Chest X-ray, AP view. Patient: 24 years old, sex M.
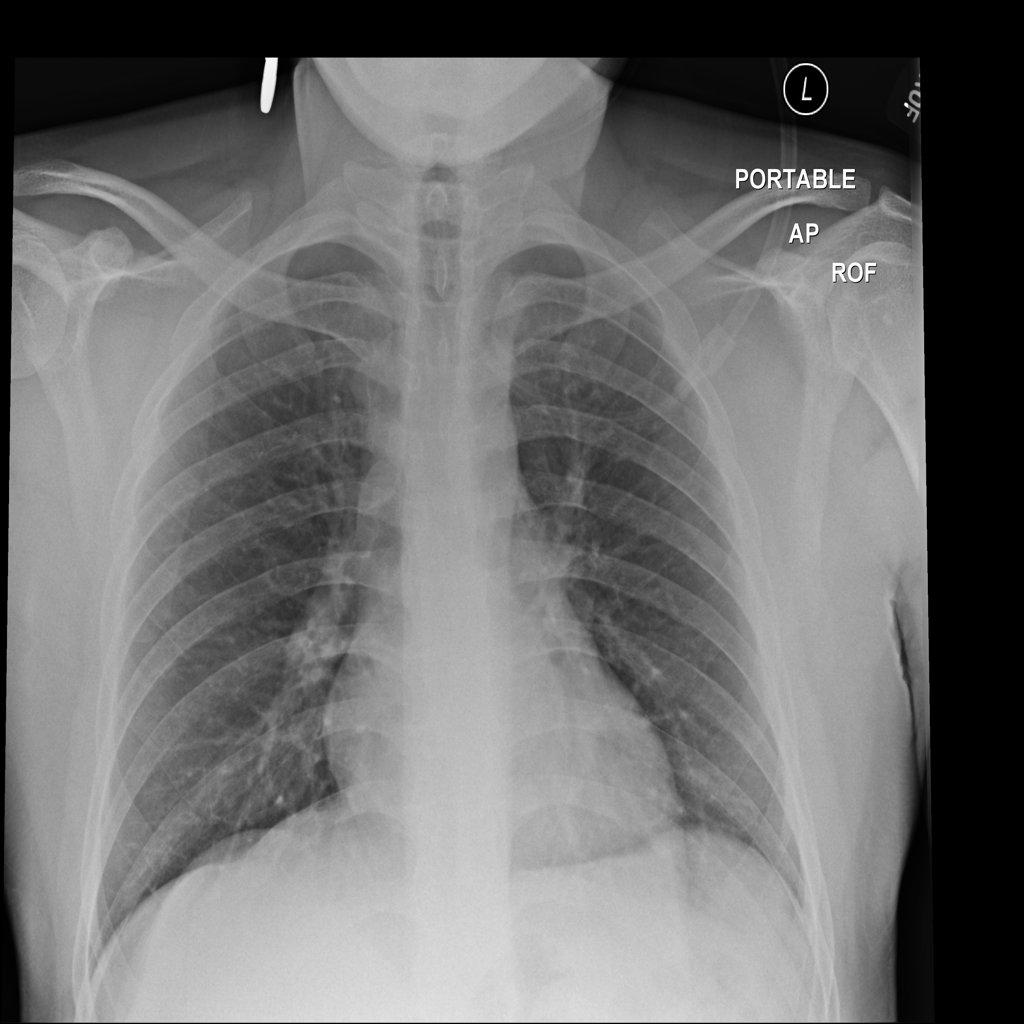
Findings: No Finding